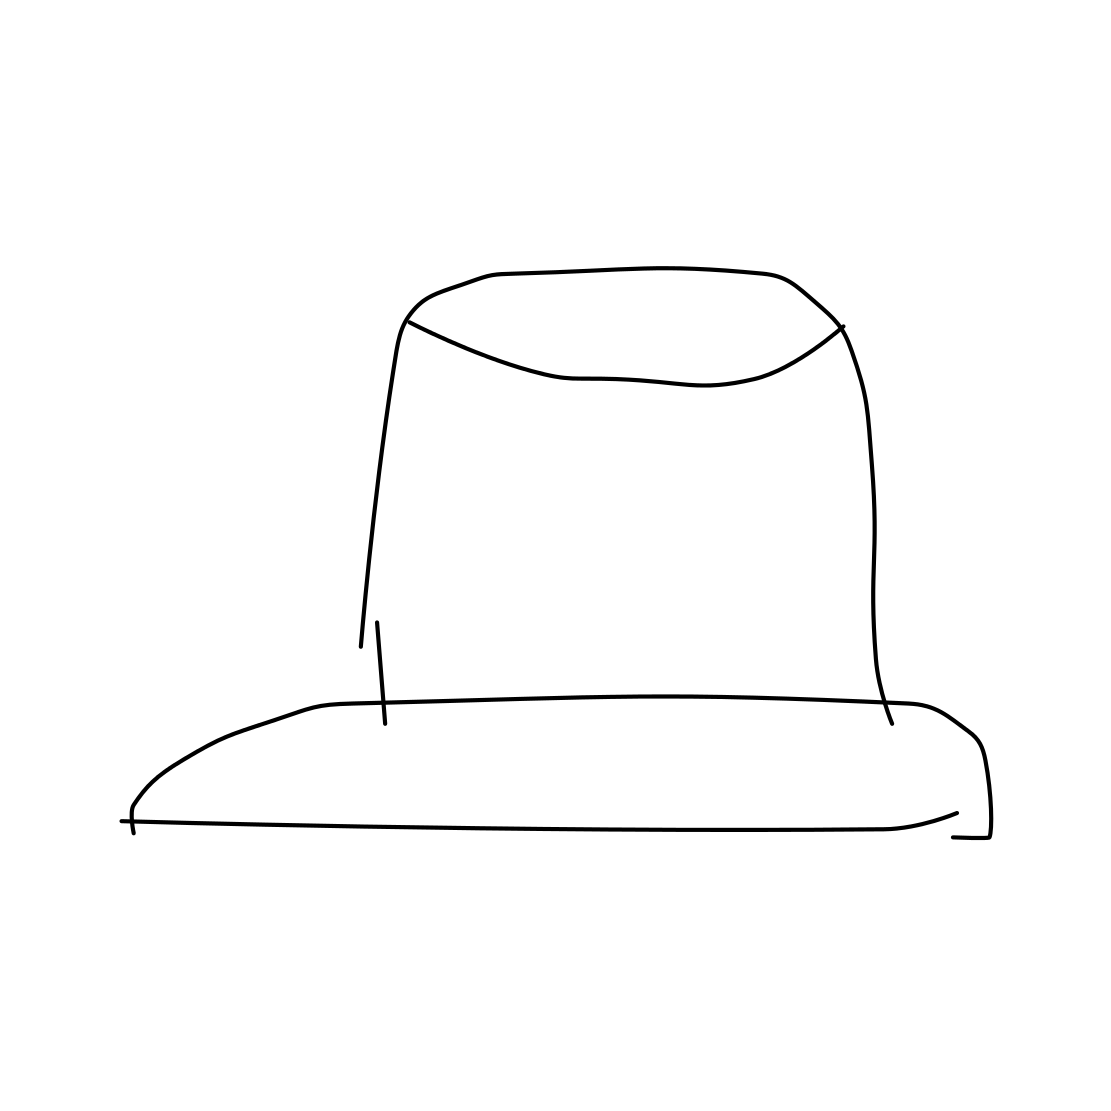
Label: hat